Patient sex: M
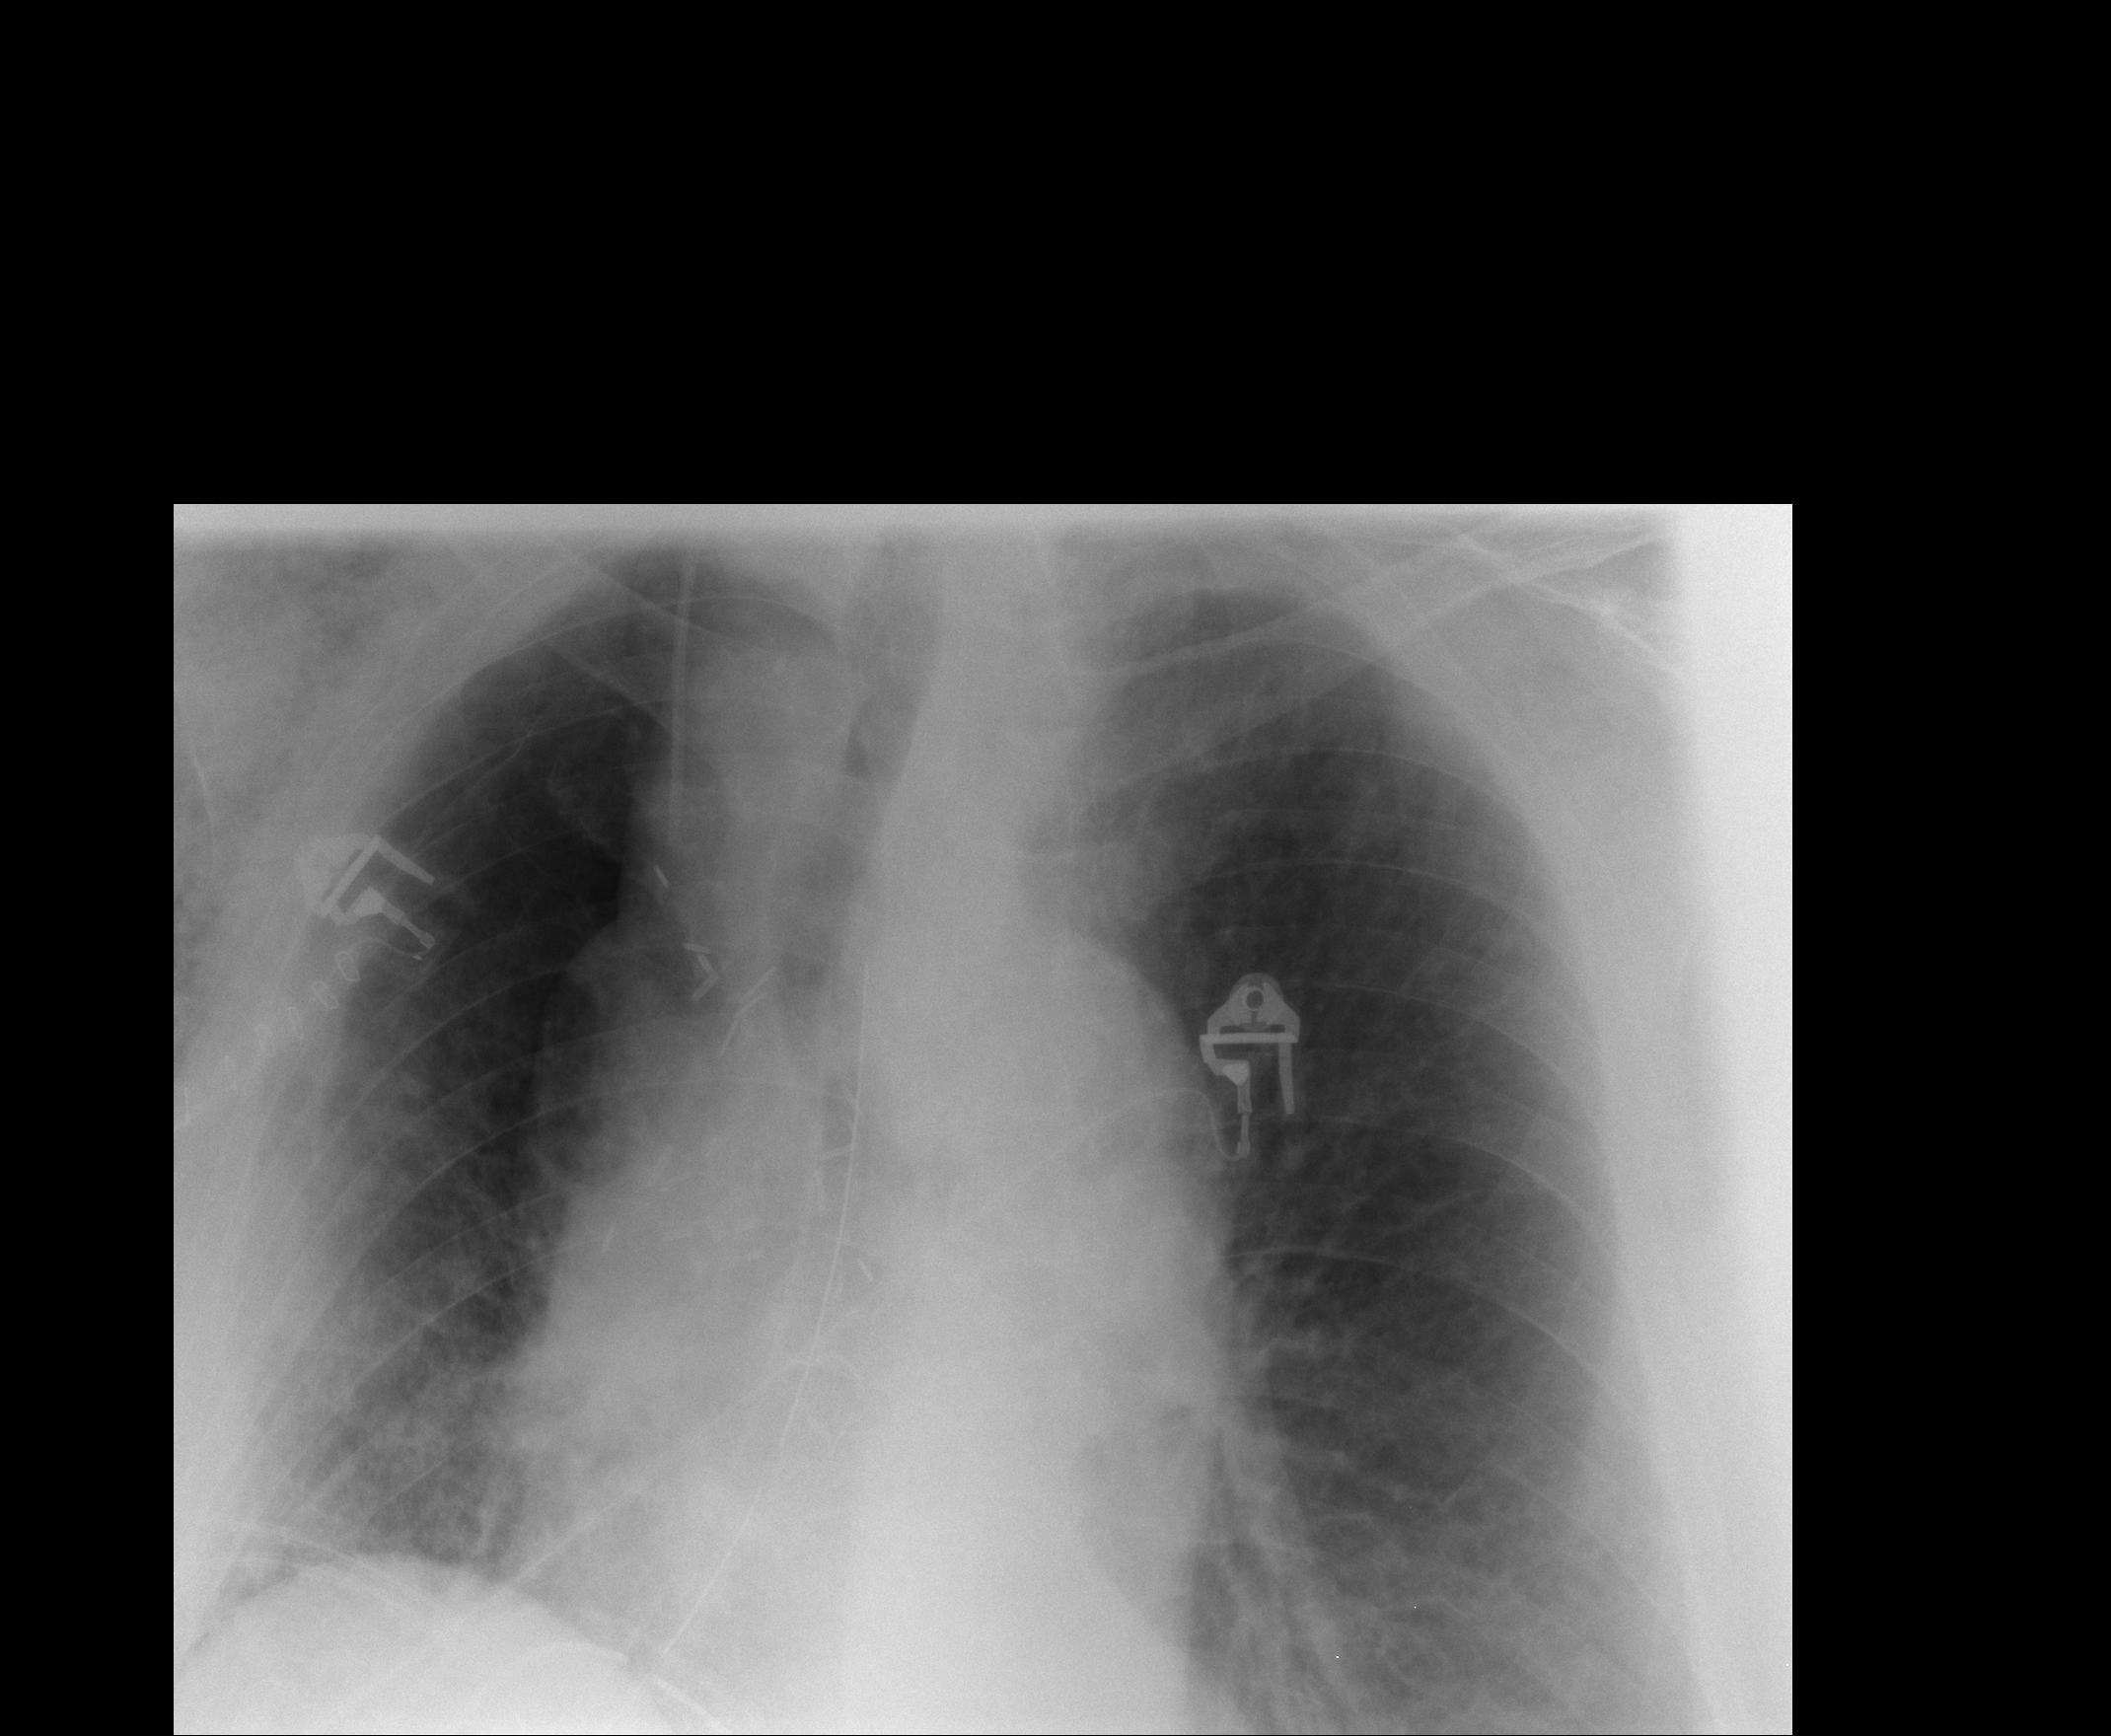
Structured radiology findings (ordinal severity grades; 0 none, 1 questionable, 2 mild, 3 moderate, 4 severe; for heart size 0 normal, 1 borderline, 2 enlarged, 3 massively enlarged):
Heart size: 0
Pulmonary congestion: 0
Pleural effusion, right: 0
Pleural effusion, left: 0
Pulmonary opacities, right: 0
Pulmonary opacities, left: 0
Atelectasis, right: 2
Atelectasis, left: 2